Field crop: maize
Growth stage: 2
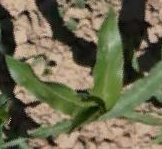
Species: maize